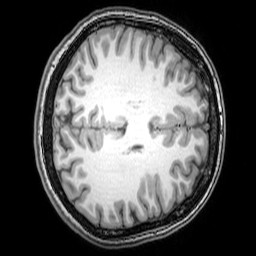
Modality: T1w
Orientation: axial
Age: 20
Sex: female
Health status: healthy
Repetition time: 0.081 s
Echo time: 0.037 s